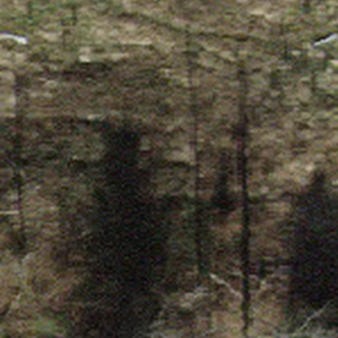
Label: other